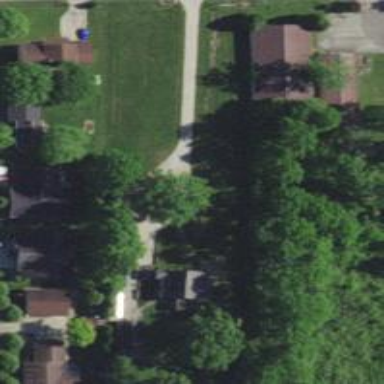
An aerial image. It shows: Driveway.